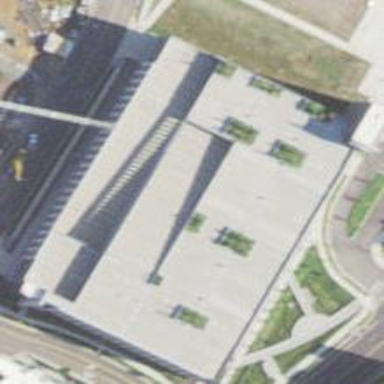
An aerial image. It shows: Multi-storey parking building.